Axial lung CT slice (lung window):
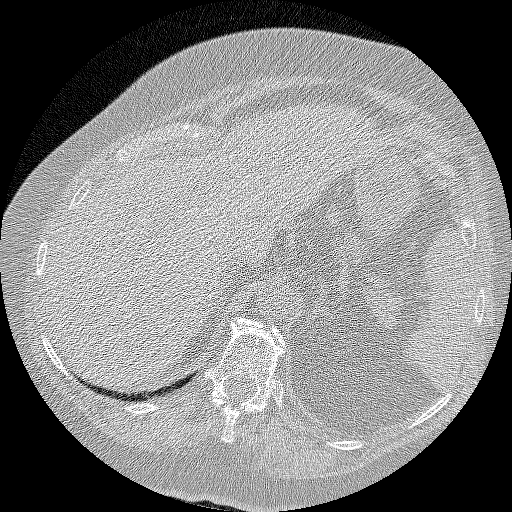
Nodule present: no